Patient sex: M
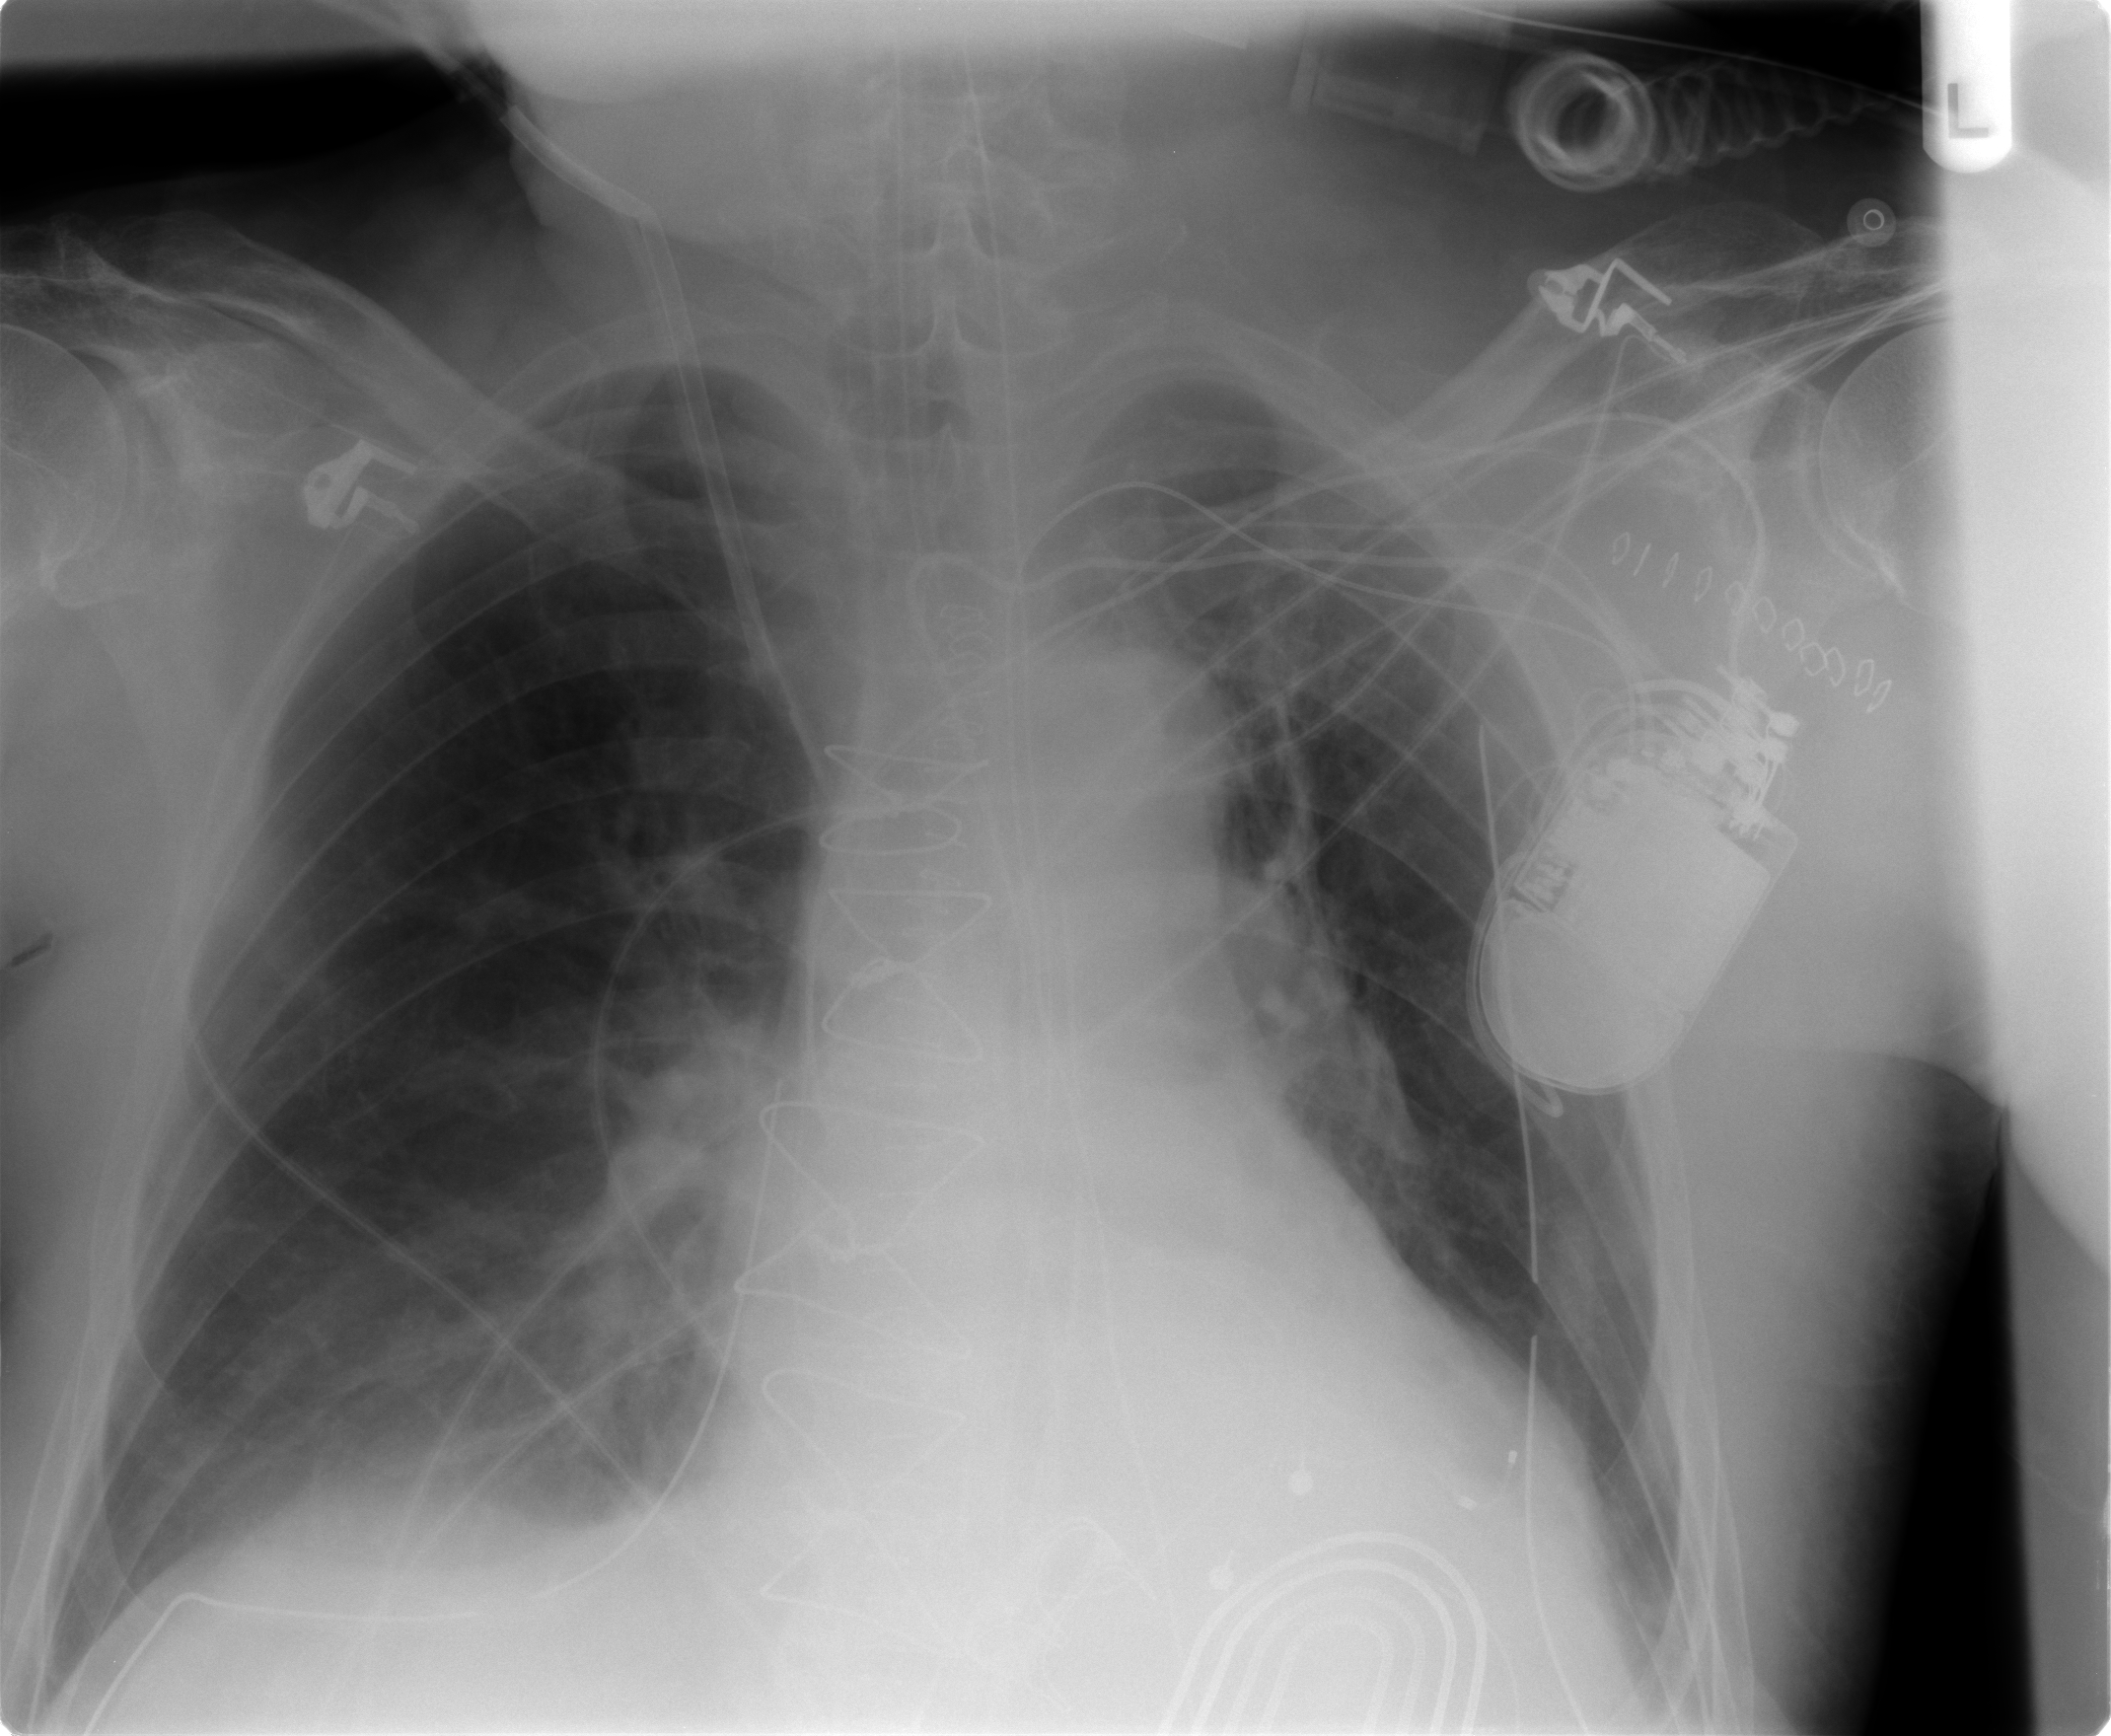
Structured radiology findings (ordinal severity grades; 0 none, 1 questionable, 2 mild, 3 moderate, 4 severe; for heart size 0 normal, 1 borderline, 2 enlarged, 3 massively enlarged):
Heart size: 2
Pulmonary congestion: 2
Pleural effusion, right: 0
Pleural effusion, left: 0
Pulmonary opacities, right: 2
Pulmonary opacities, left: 0
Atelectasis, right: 2
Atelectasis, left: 2